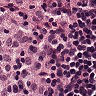
Metastatic tissue present: no